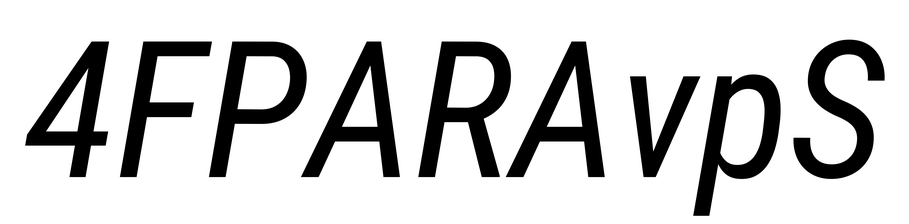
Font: Roboto-Italic_Condensed_Italic